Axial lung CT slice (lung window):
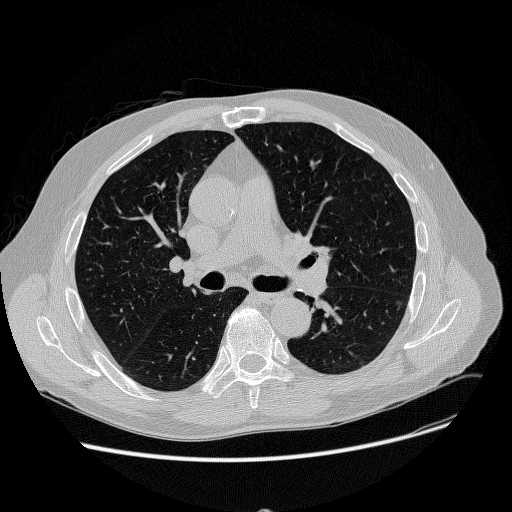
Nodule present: yes
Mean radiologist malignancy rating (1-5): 3.25